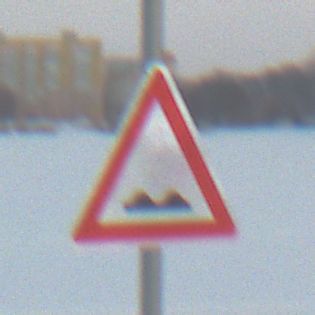
Verkehrszeichen: UnebeneFahrbahn
Umgebung: Outdoor, Nature
Tageszeit: SunriseSunset
Wetter: PartlyCloudy
Licht: Natural
Jahreszeit: NotSpecified
Kontrast: LowContrast